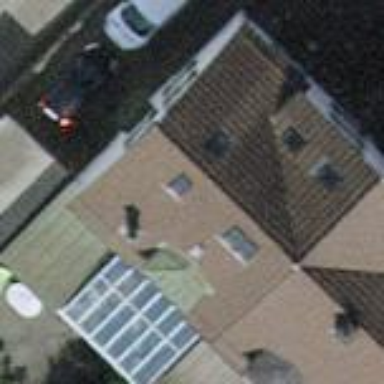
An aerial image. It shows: Semi-detached house.